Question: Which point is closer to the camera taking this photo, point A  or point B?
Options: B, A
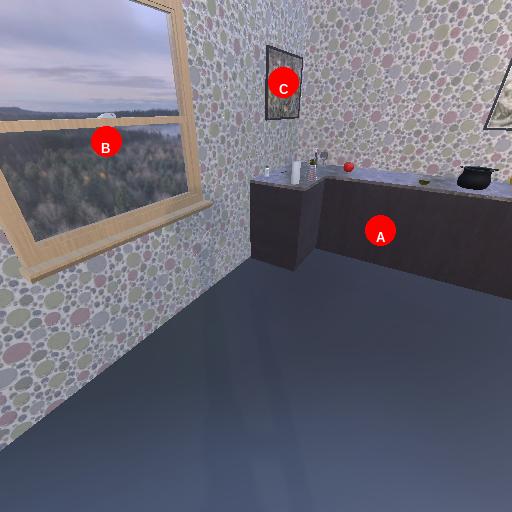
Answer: B